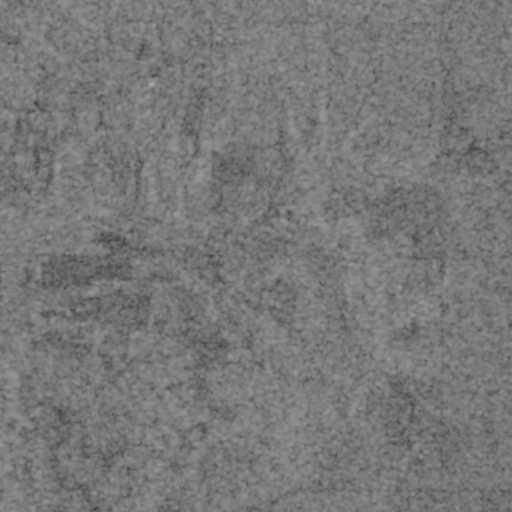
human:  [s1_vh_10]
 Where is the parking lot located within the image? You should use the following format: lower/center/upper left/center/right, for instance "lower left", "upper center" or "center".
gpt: The parking lot is located in the center right of the image.
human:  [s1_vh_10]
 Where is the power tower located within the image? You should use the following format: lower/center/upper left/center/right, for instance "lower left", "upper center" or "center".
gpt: The power tower is located in the right of the image.
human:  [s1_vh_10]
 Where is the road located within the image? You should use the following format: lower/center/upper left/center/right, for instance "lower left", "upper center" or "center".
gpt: There is no road in the image.

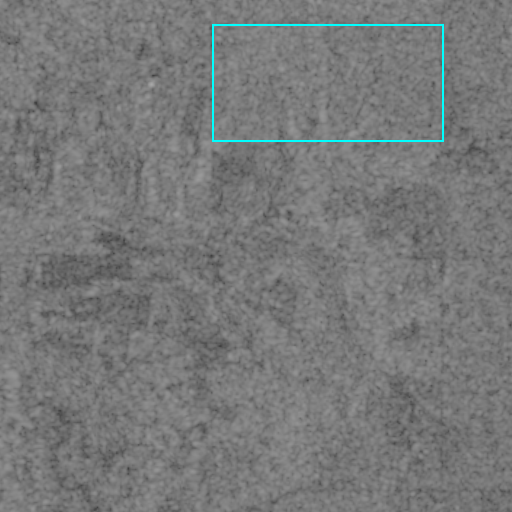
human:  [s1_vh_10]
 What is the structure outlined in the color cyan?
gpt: The structure outlined in cyan is a crop field.
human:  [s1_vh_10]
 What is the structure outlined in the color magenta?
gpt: There is no magenta outline.